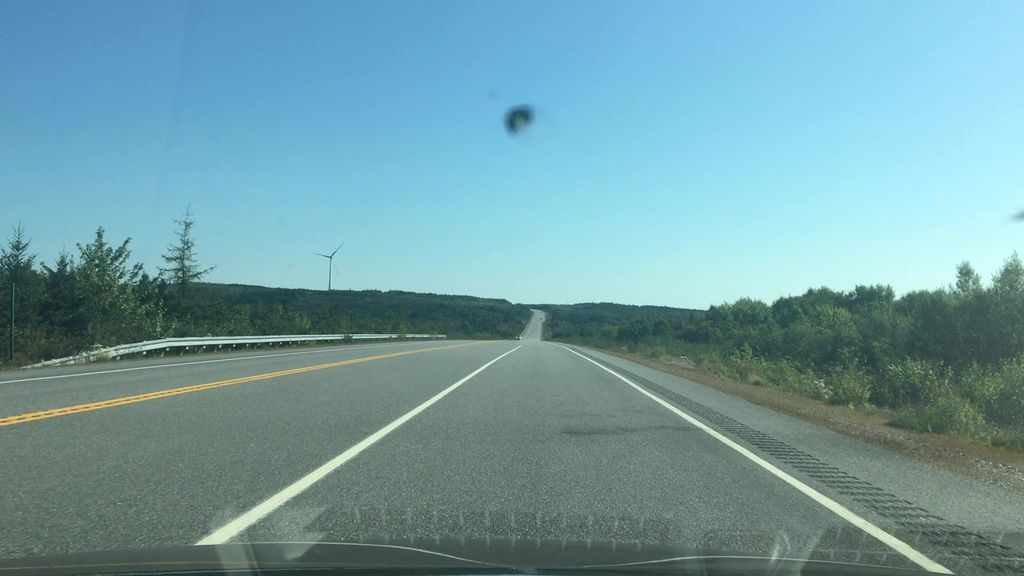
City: halifax